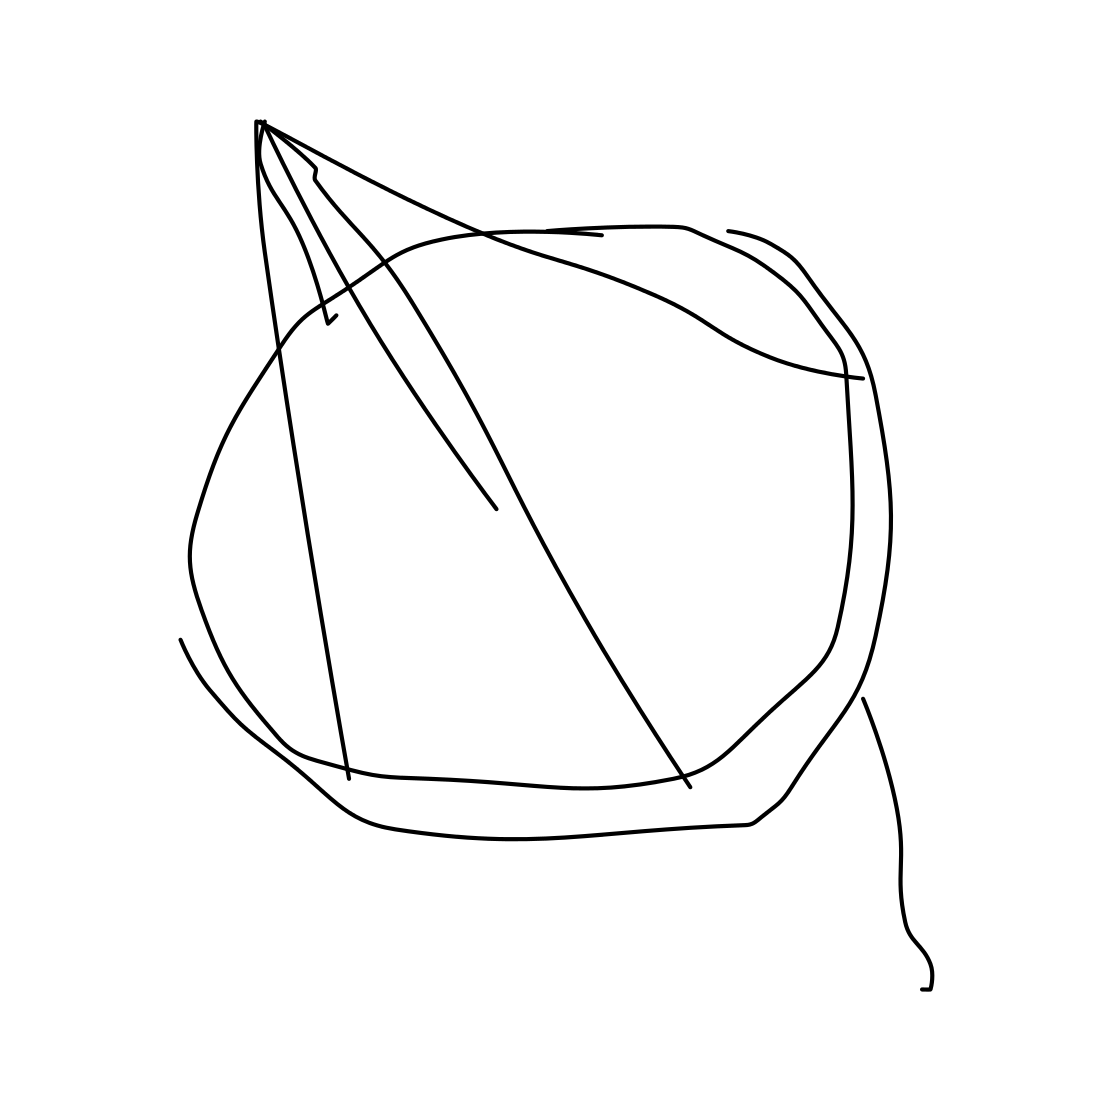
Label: satellite dish